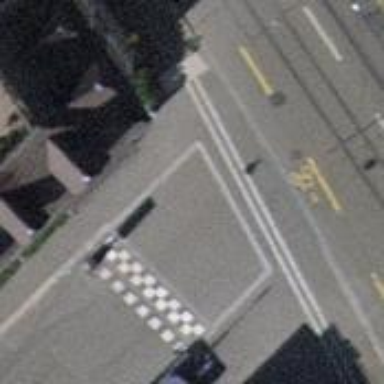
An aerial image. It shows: Unmarked crossing with traffic calming table.